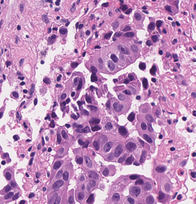
Tumor epithelial tissue: yes
Tumor-associated stroma tissue: yes
Normal tissue: no